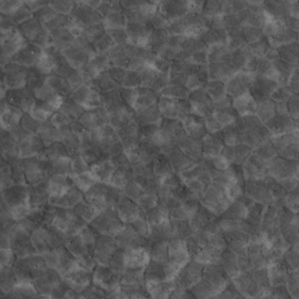
Label: non_frost